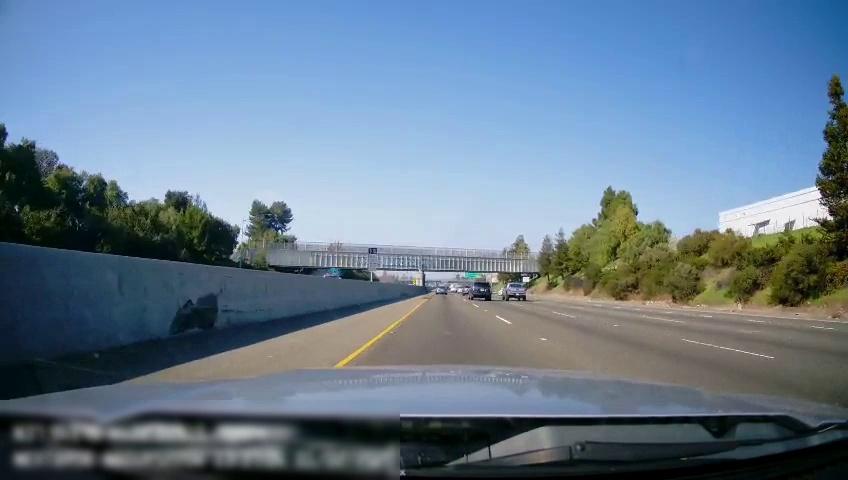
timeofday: Day
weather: Sunny
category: Drivable Space
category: Vehicles | SUV
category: Vehicles | Truck
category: Vehicles | Car
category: Lanes | Current Lane
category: Lanes | Current Lane
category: Lanes | Alternate Lane
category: Lanes | Alternate Lane
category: Lanes | Alternate Lane
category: Lanes | Alternate Lane